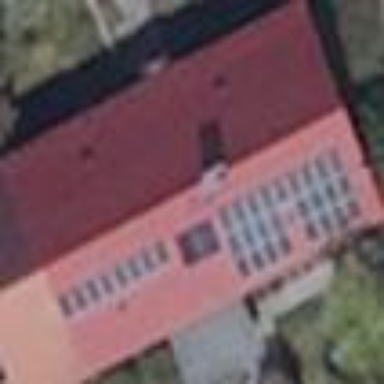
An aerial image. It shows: Building.